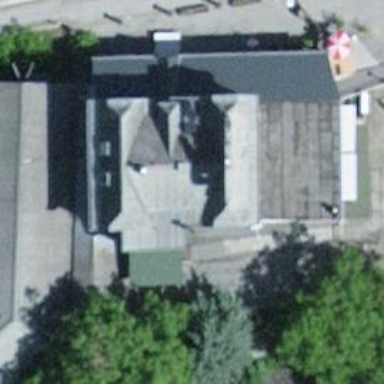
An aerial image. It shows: Restaurant.